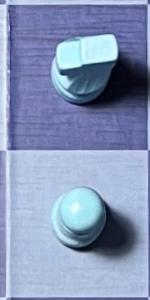
Label: Pawn_White